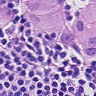
Metastatic tissue present: yes